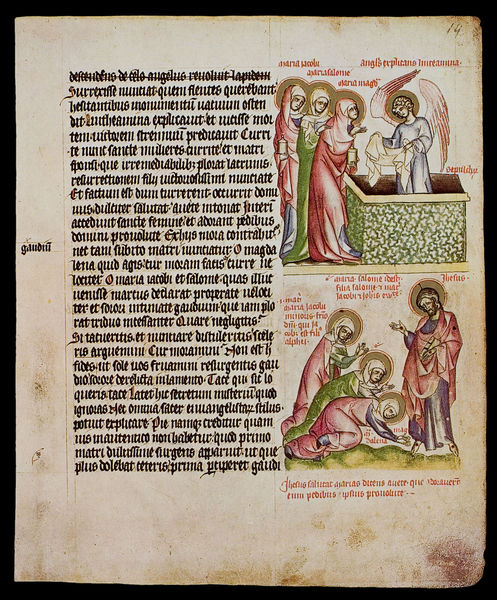
Titel: Passional der Kunigunde von Böhmen
Institution: Prag, Nationalbibliothek
Schlagwörter: blau, flügel, frauen, grün, schwarz, weiss, rot, schleier, tuch, malerei, alt, bibel, neues testament, stehen, gold, drei, blatt, engel, schrift, bilder, papier, farbe, linien, foto, buch, seite, illustration, text, buchstaben, knien, gebet, tinte, flecken, pergament, heiligenschein, nimbus, christus, grab, jesus, jesus christus, ostern, stigmata, wunden, heilige, zeilen, jünger, maria, maria magdalena, auferstehung, legende, erklärung, historisch, latein, buchmalerei, evangeliar, nimben, grab christi, jesus chrstus, #text, begräbnid, goldd, hebrärisch